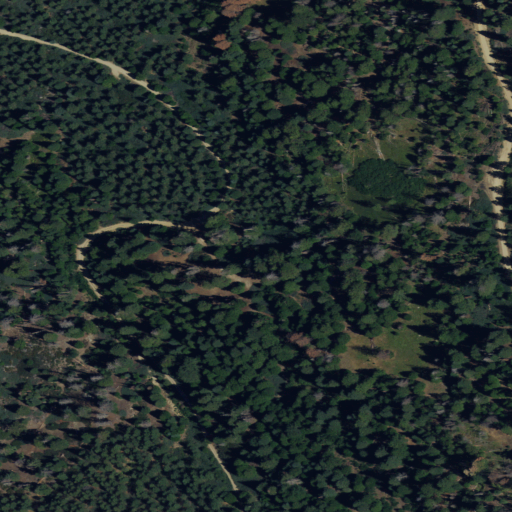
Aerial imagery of plain(s) in California named Nobe Young Meadow containing grassland, evergreen forest, and woody wetlands